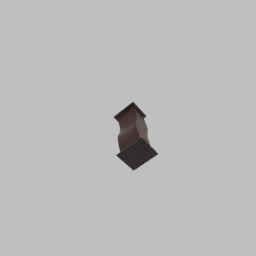
Label: furniture